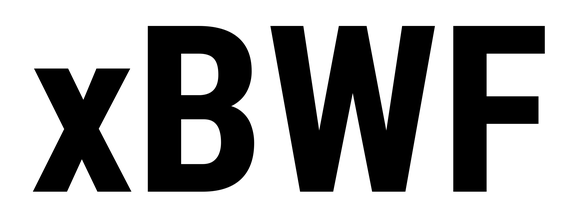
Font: Roboto_Condensed_Bold